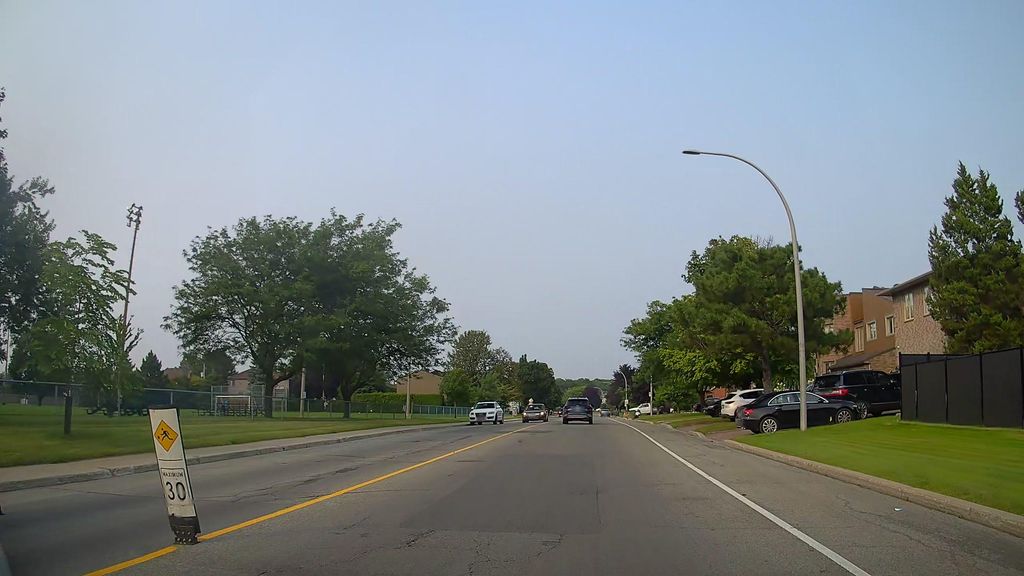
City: montreal